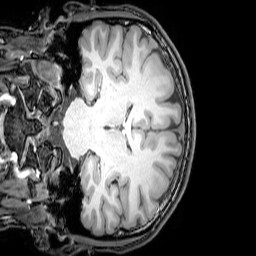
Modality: T1w
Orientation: coronal
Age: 22
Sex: male
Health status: healthy
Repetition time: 0.081 s
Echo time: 0.037 s